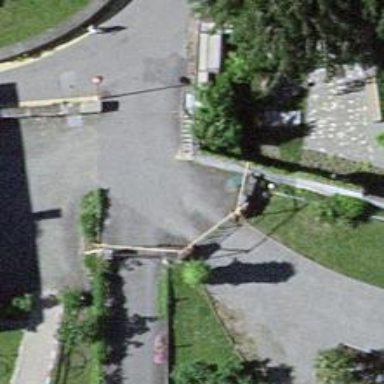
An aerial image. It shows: Gate.